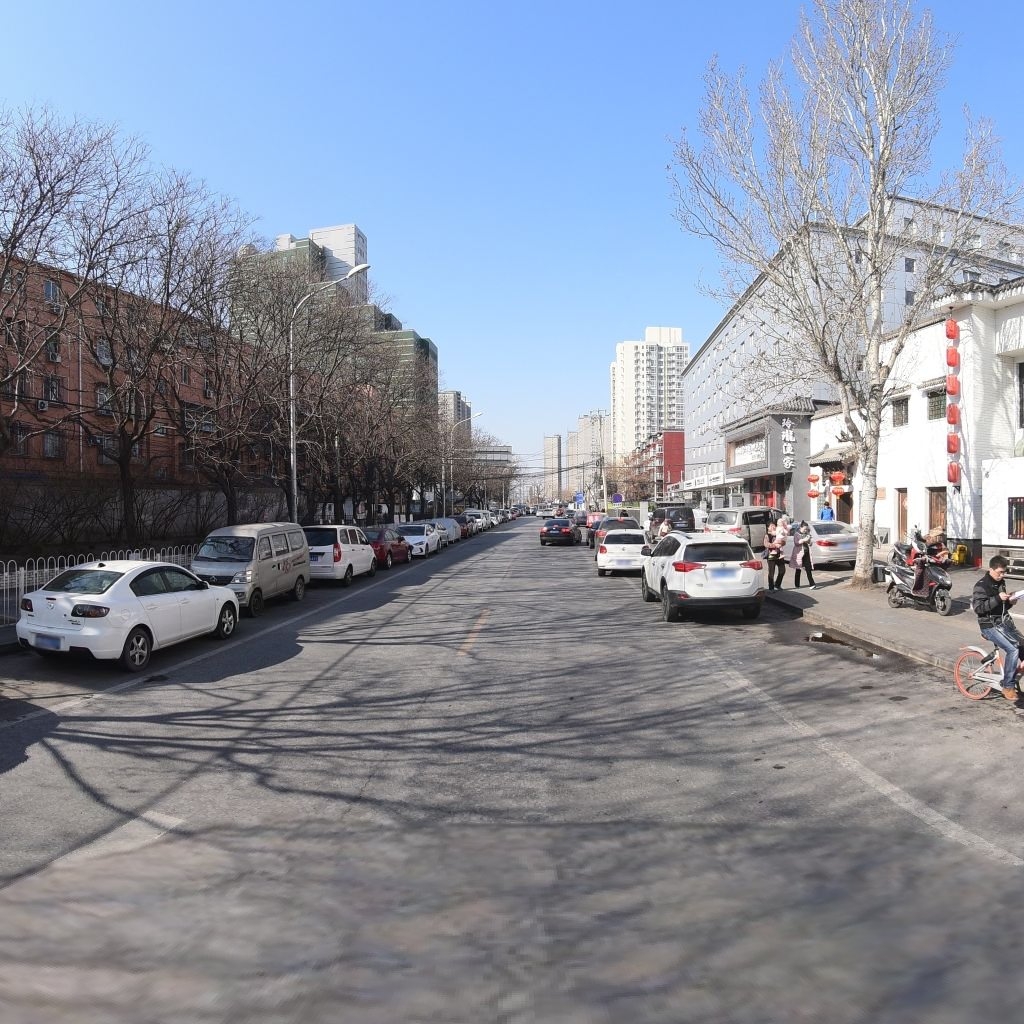
Region: Xicheng
Road damage annotations: longitudinal crack